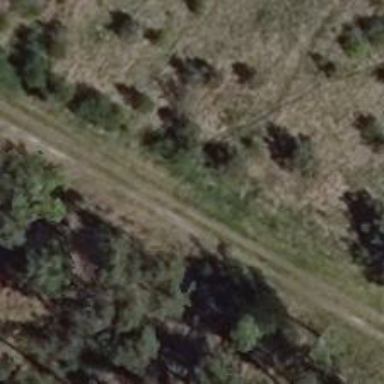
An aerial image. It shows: Track with very rough surface.